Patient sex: M
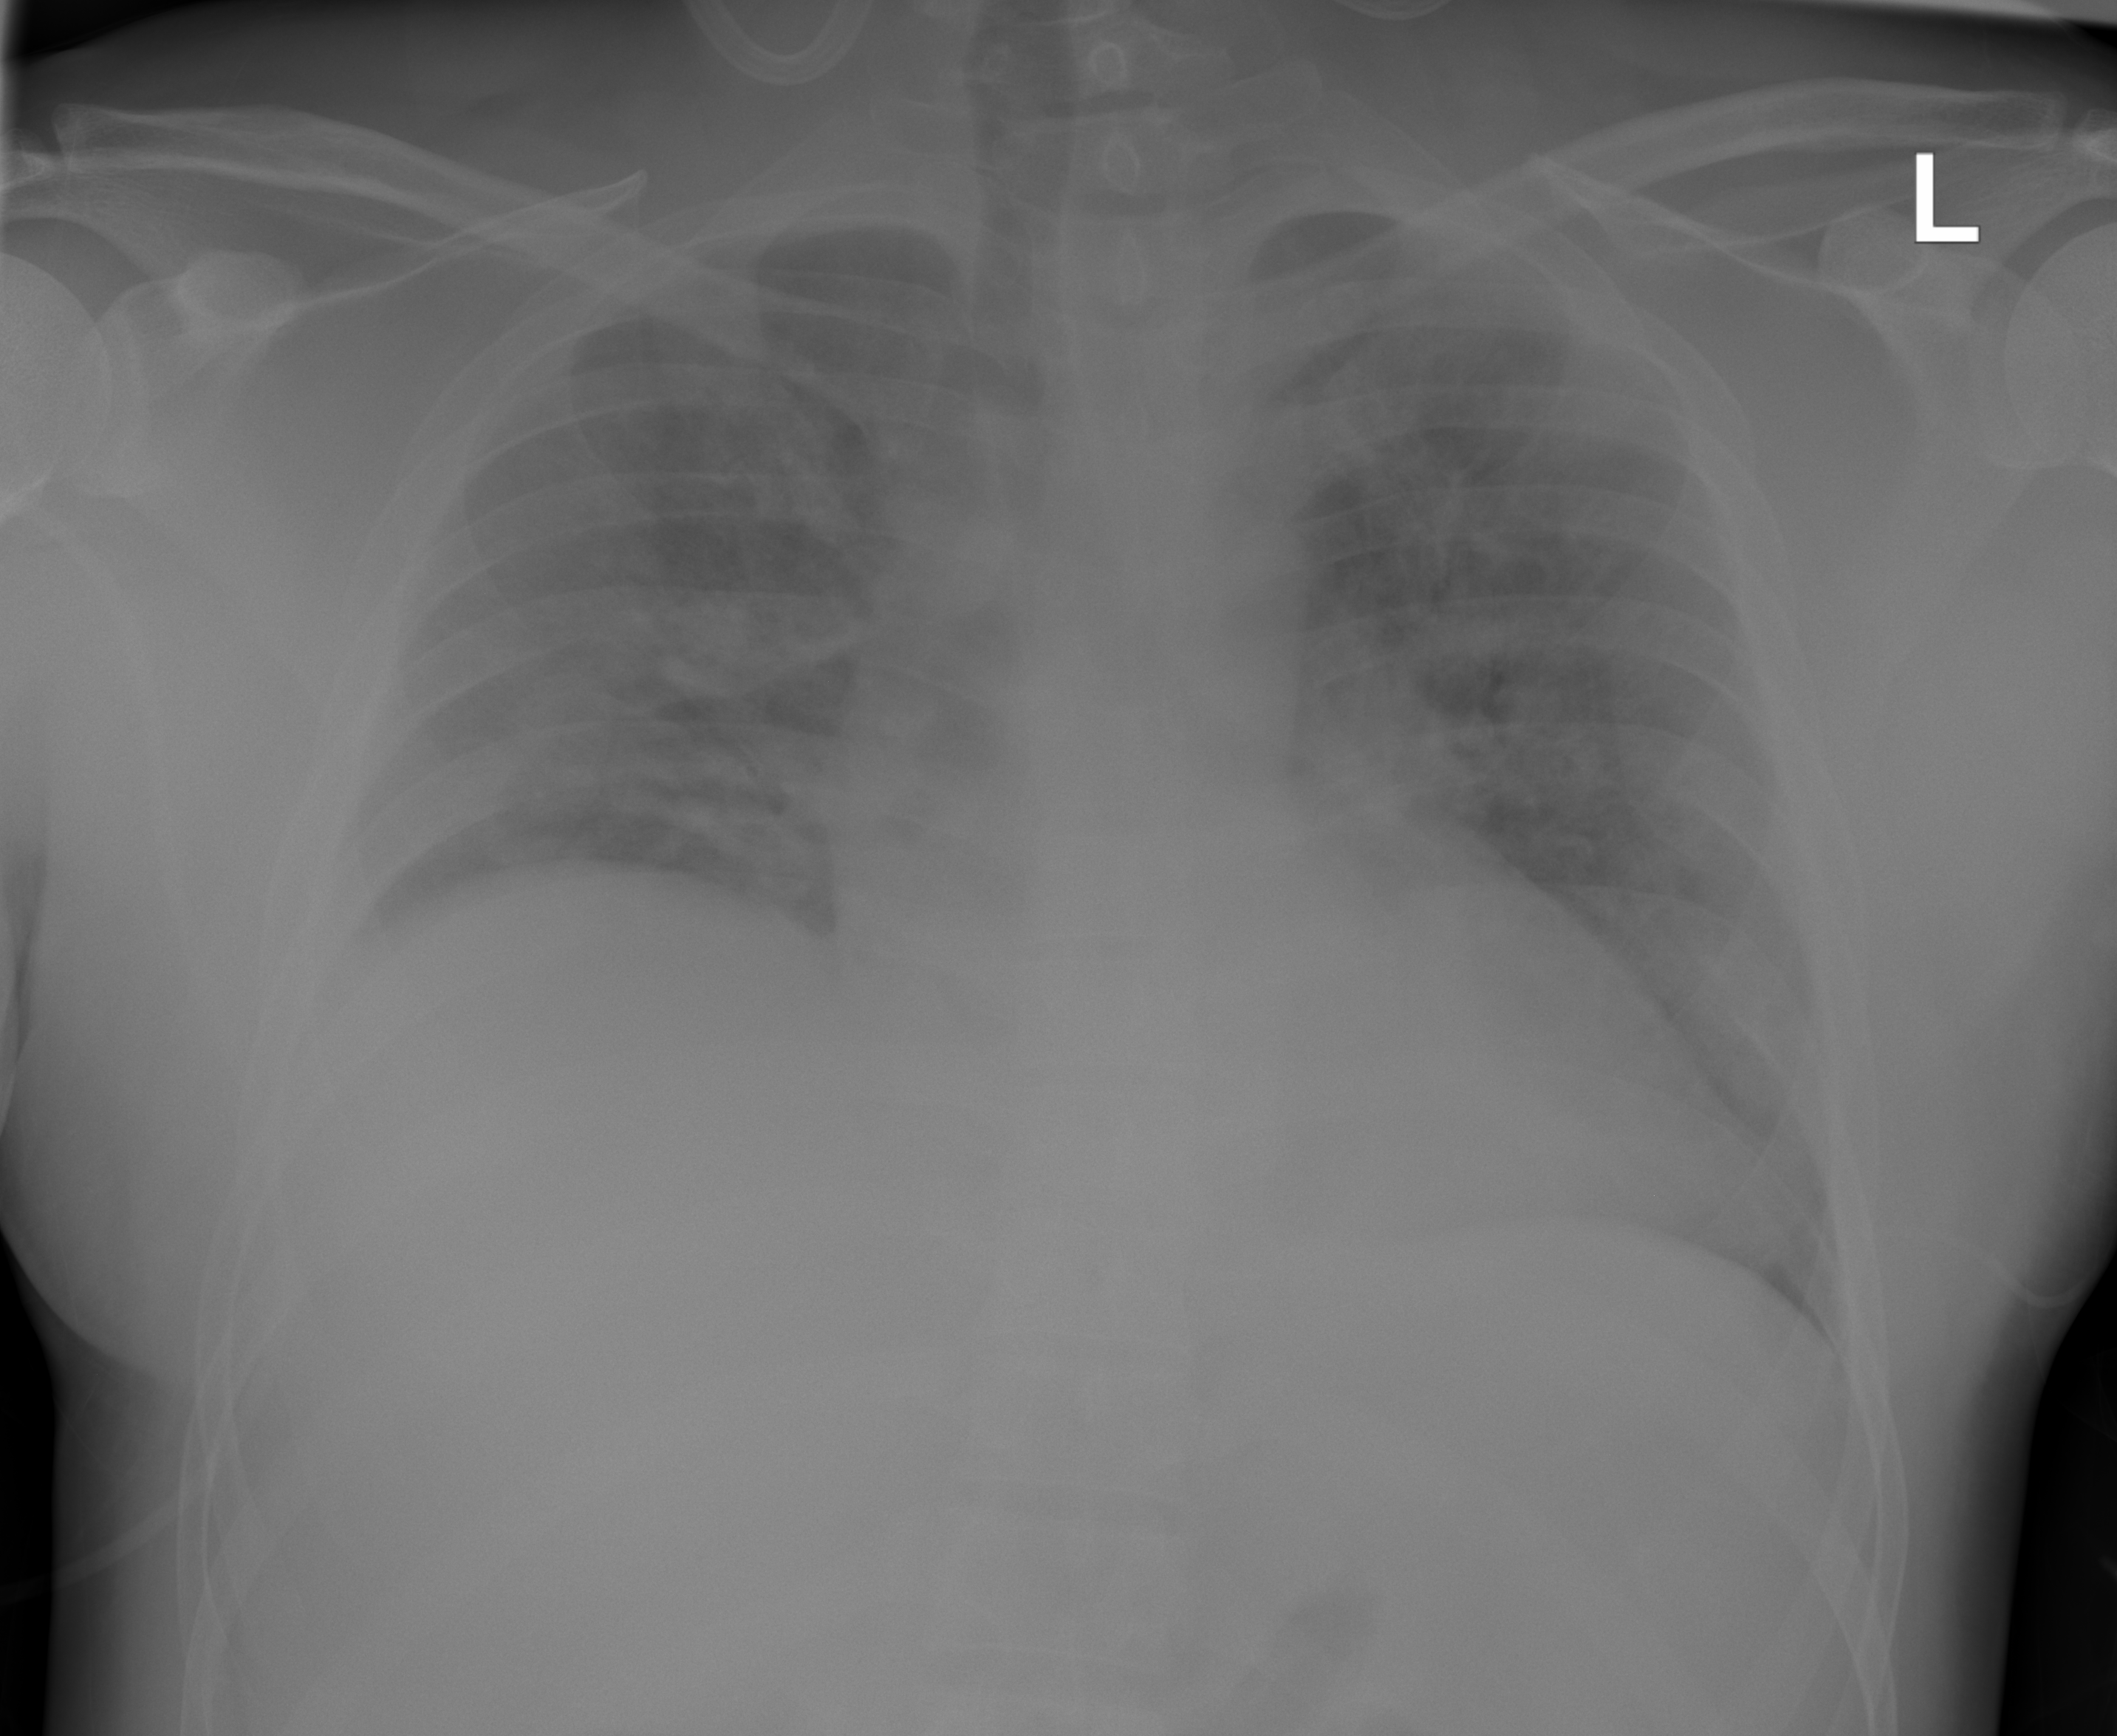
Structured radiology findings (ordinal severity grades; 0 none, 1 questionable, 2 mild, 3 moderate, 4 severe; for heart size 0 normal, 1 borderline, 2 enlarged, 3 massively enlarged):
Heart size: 2
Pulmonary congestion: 2
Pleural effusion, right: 0
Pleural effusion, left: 0
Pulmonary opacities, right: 2
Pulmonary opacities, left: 0
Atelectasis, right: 2
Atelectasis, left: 0